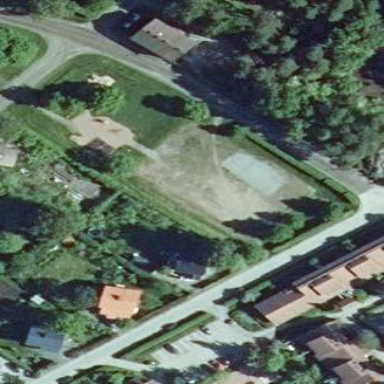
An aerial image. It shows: Pitch for leisure activities.